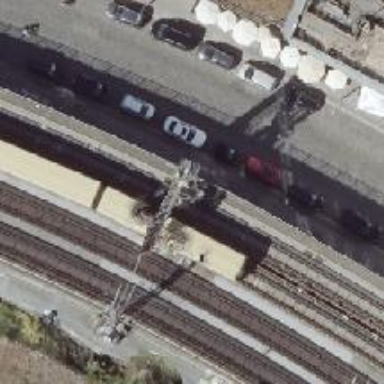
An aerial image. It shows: Viaduct bridge carrying electrified light rail track with ballastless construction.